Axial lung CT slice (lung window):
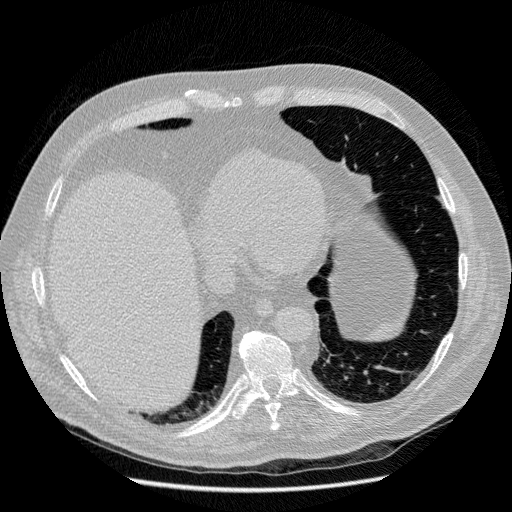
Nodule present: no